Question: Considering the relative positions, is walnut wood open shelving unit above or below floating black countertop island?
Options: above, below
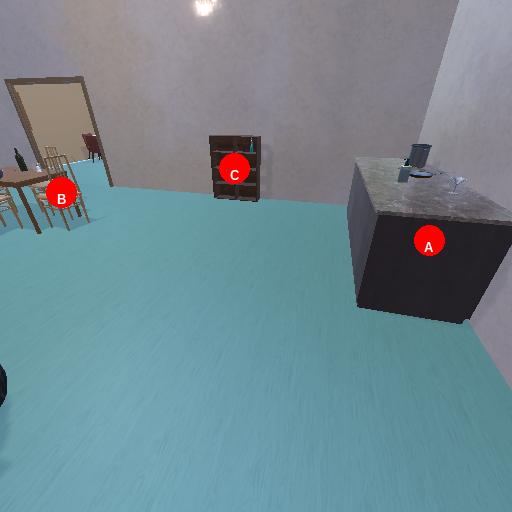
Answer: above